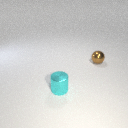
small brown metal sphere to the right of small cyan metal cylinder